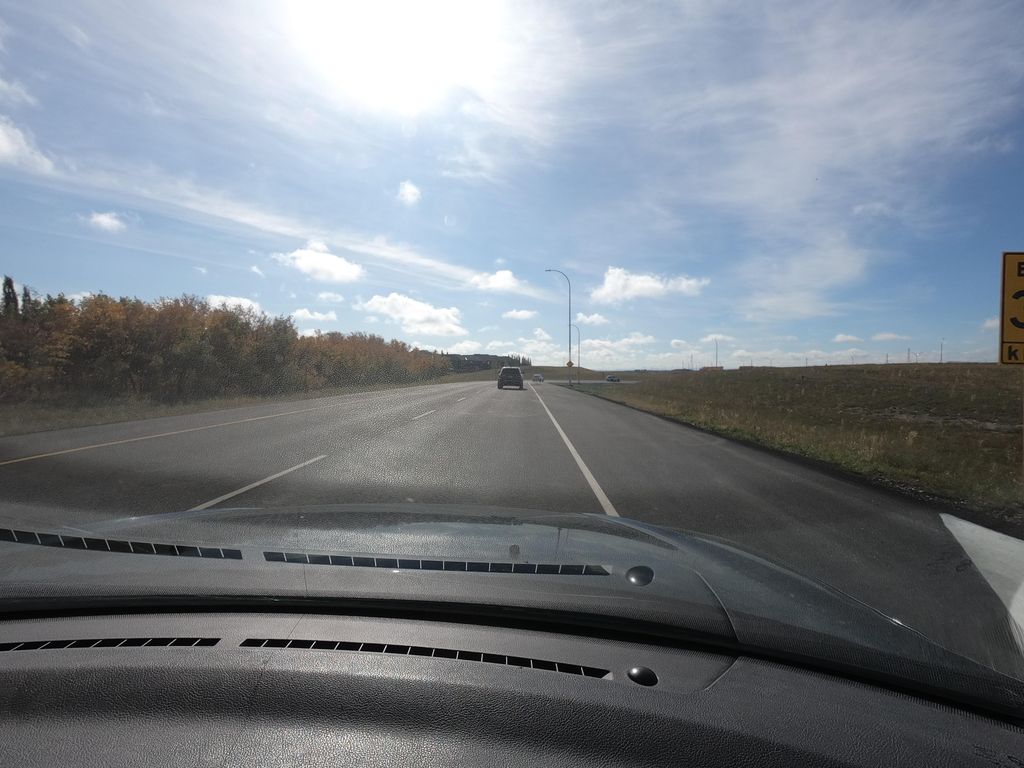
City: calgary